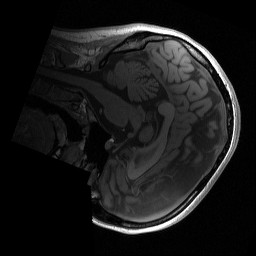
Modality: T1w
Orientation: sagittal
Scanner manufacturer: siemens
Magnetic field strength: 3 T
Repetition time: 2 s
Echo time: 0.0022 s